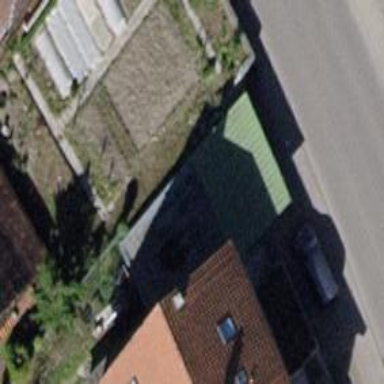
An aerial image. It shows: Group of garages.